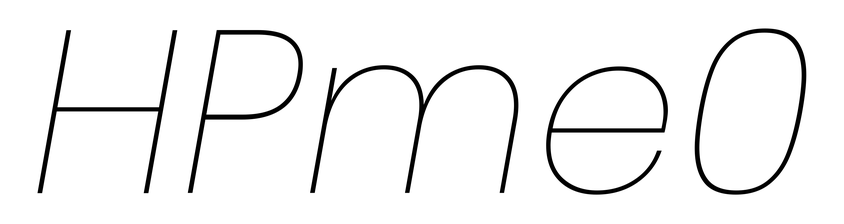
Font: Poppins-ThinItalic